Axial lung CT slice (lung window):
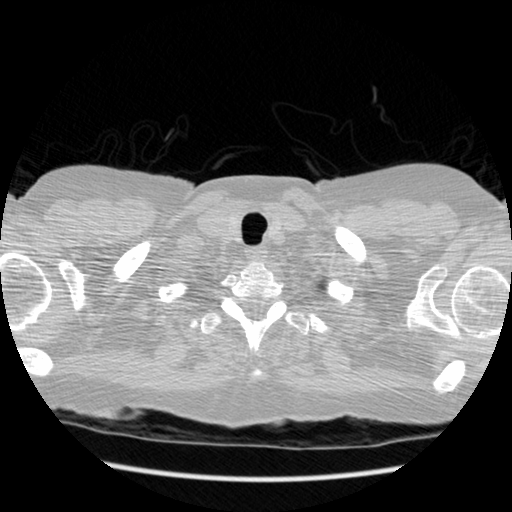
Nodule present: no